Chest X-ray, PA view. Patient: 41 years old, sex F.
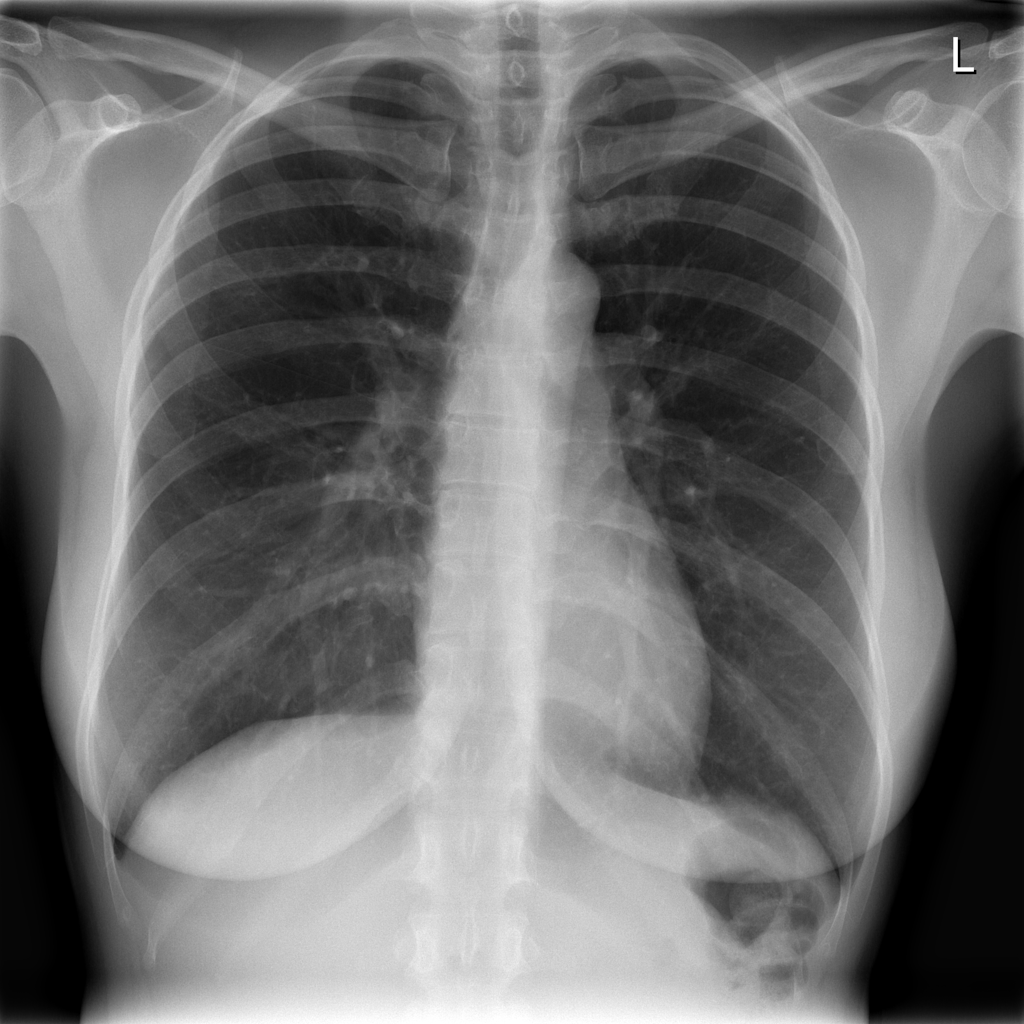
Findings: No Finding